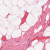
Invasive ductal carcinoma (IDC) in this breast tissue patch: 0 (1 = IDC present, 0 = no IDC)